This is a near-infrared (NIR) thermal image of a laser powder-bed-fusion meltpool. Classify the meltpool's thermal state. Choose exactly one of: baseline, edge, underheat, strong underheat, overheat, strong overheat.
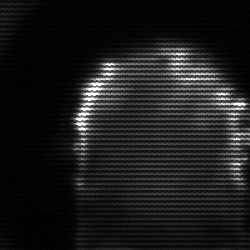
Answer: baseline